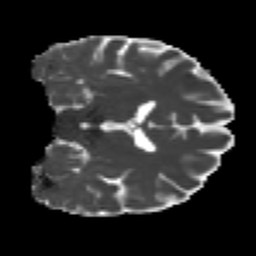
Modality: MD
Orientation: coronal
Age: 33
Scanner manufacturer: siemens
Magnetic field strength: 3 T
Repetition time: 4.52 s
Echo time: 0.084 s